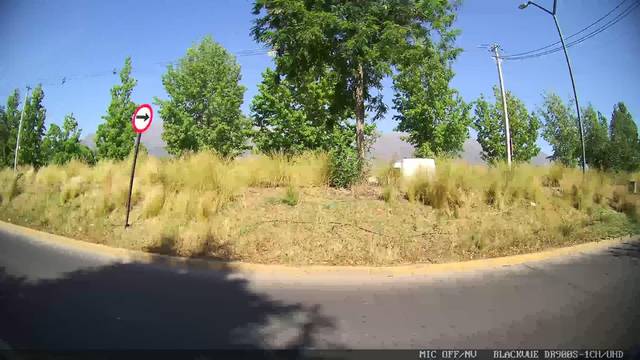
Region: Chile
Coordinates: -33.49, -70.55